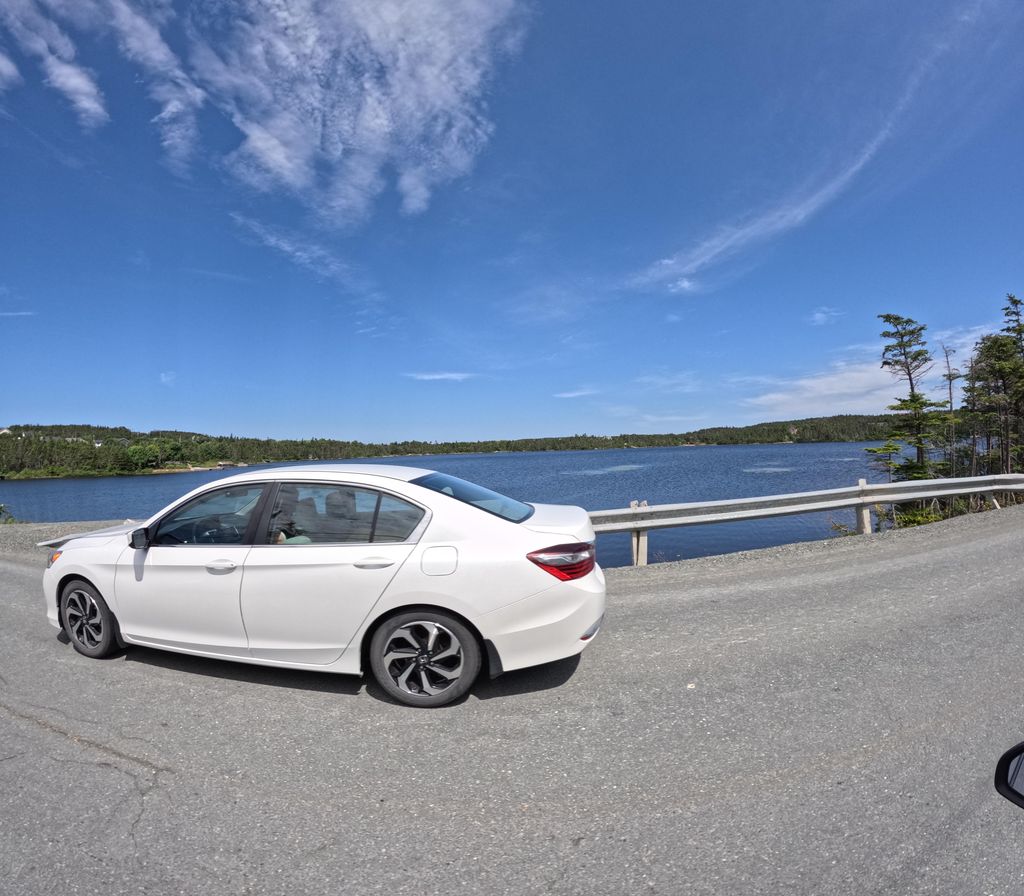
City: st_johns